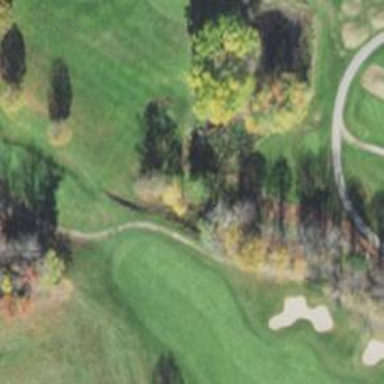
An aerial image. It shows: Path for both road and golf.